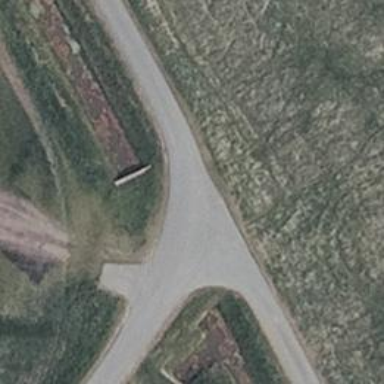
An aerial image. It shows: Culvert tunnel.